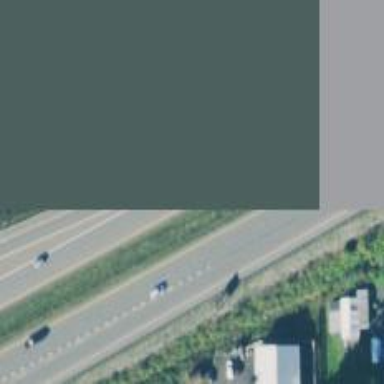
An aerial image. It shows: Trunk link highway.